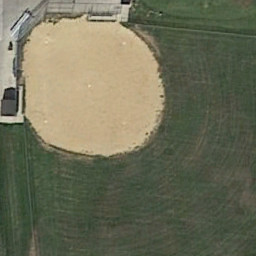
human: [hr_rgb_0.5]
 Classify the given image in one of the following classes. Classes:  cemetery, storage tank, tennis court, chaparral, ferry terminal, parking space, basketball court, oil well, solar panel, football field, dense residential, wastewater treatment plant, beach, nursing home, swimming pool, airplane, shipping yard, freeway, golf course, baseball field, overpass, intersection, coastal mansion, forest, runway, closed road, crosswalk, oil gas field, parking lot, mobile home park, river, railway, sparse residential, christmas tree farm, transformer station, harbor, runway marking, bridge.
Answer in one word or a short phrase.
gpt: baseball field